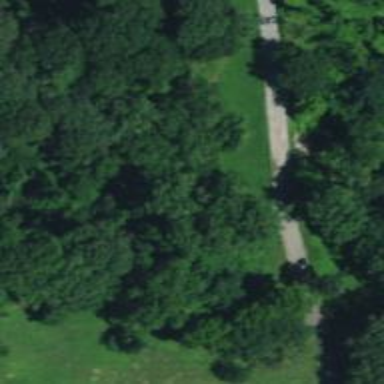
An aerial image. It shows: Disc golf hole.